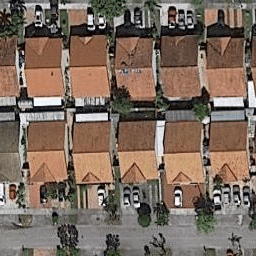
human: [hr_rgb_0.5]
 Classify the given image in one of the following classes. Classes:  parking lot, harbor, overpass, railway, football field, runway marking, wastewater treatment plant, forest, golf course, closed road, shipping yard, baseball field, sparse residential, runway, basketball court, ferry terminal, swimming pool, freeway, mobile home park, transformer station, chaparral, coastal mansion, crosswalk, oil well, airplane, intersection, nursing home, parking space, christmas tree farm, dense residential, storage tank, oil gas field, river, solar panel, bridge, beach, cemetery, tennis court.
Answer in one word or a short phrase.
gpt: dense residential